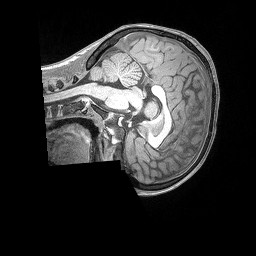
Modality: T1w
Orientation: sagittal
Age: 5
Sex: male
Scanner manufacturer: siemens
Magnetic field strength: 3 T
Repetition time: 2.53 s
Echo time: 0.00164 s